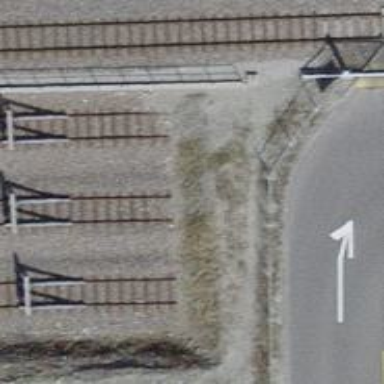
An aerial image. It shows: Railway buffer stop.